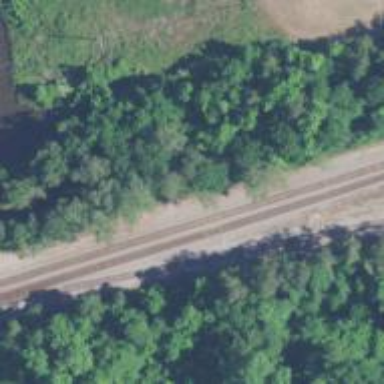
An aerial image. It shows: Site related to the railway.